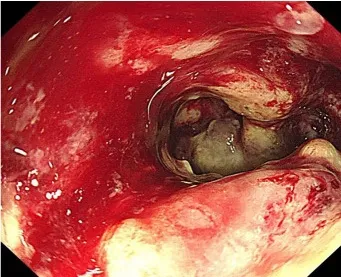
Colonoscopy and pathological results of biopsy. The descending colon mass was easily bled when touched.
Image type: endoscopy (gi_endoscopy)